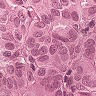
Metastatic tissue present: yes